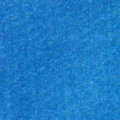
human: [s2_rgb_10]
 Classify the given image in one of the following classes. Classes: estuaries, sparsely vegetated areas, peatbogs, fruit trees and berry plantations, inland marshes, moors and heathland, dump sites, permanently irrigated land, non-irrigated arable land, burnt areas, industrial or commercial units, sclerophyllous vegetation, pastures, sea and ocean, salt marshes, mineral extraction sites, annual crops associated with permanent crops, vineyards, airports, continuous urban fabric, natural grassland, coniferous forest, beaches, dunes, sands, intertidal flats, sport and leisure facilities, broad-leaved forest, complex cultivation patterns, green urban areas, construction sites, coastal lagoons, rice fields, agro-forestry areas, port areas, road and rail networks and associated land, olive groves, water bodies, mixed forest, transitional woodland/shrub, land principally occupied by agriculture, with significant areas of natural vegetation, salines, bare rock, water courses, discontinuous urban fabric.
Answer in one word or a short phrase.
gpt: sea and ocean